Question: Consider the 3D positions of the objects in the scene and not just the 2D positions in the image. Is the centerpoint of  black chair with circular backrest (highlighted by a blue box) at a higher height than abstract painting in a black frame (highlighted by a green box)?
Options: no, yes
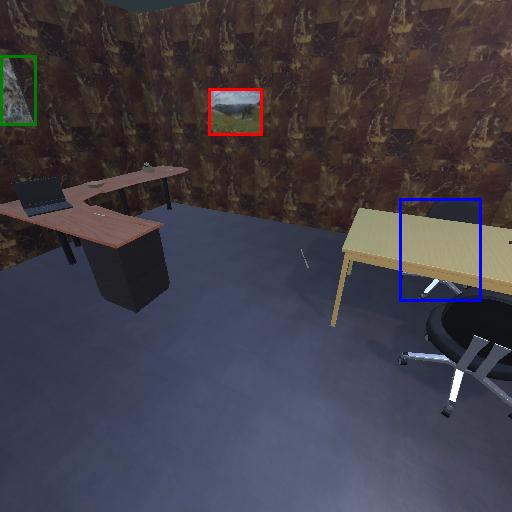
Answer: no